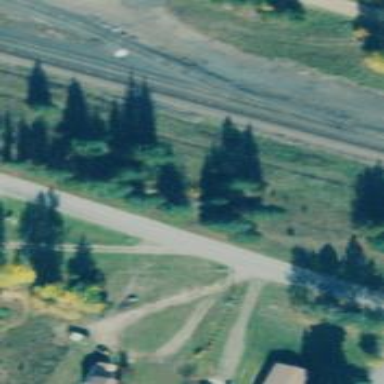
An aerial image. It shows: Unclassified road.